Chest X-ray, AP view. Patient: 61 years old, sex M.
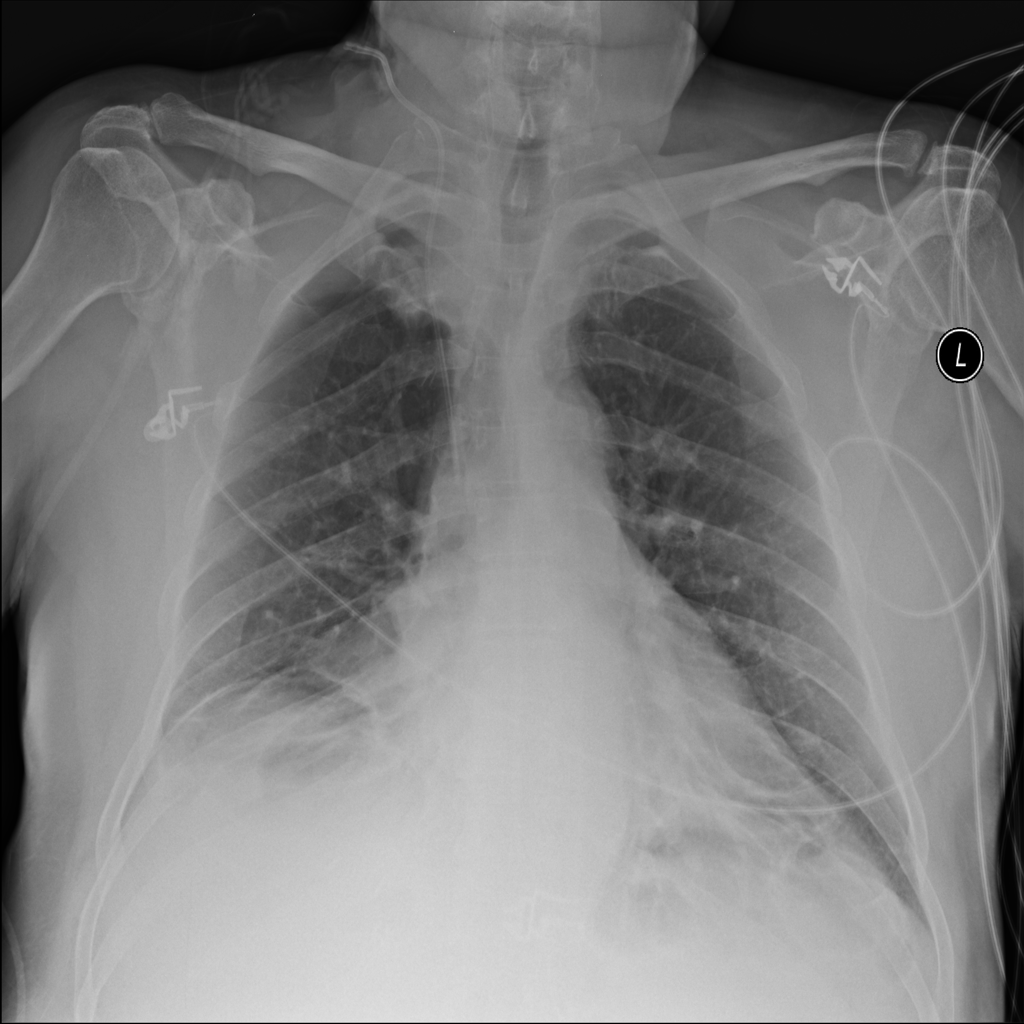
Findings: No Finding